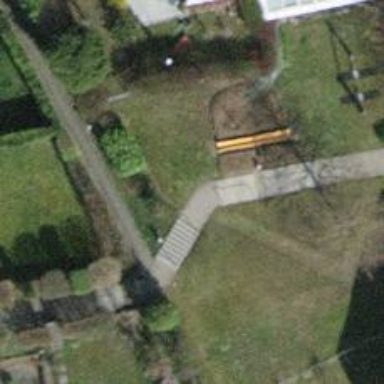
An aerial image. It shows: Set of steps on the road.